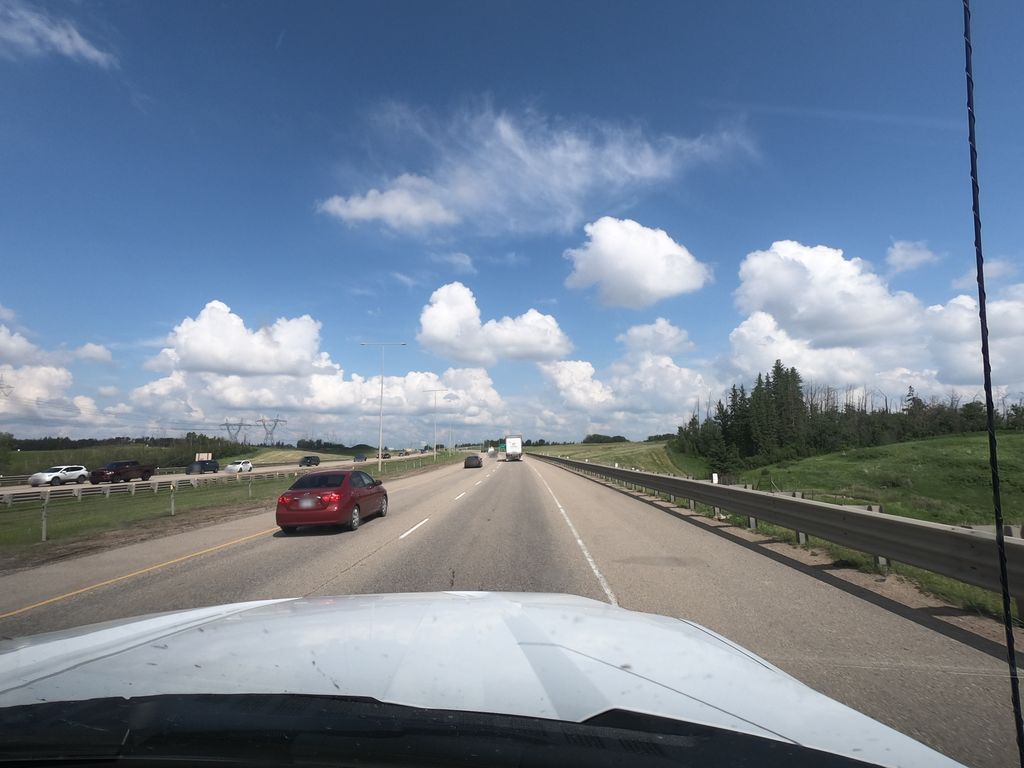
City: edmonton